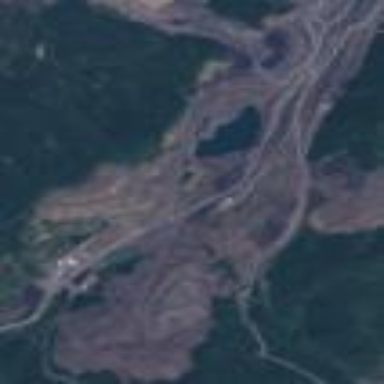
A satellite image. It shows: Quarry area.